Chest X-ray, PA view. Patient: 73 years old, sex M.
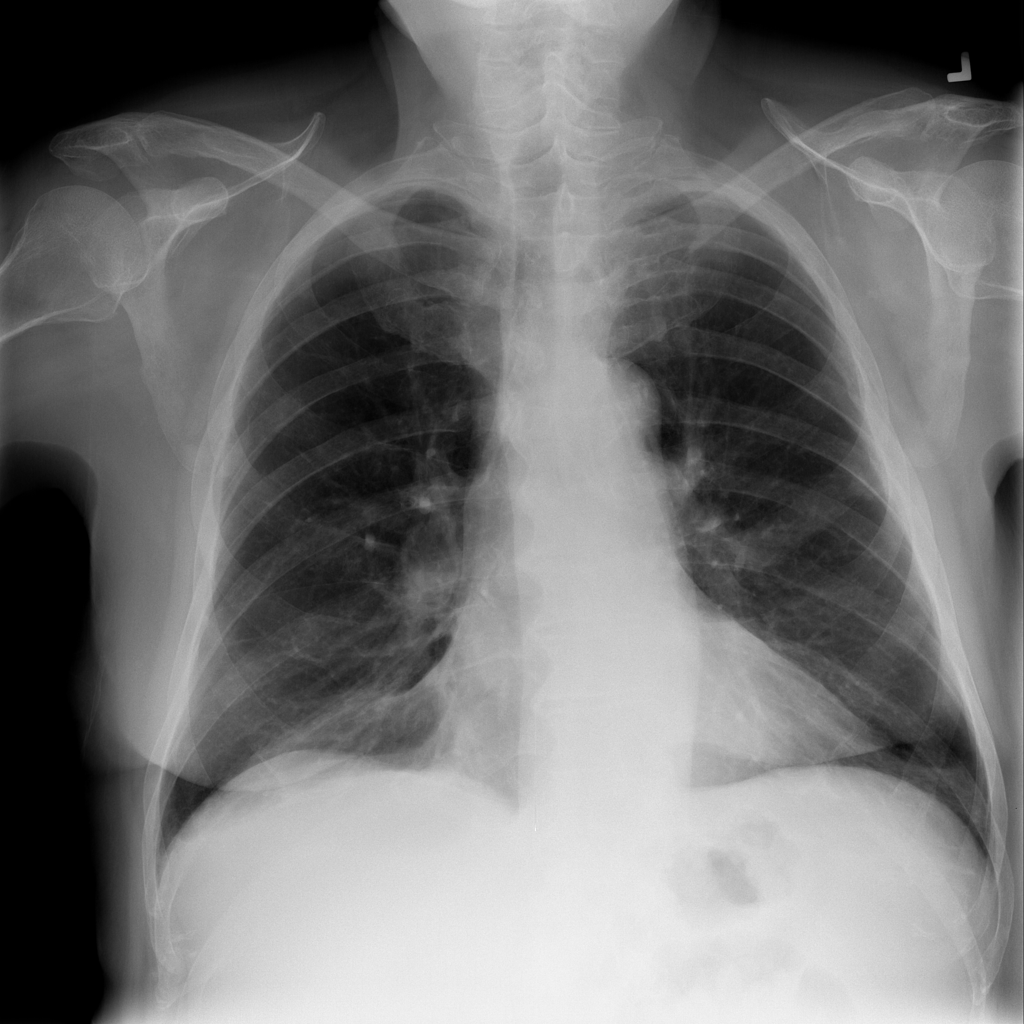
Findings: Infiltration